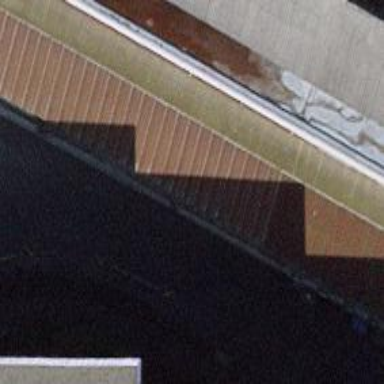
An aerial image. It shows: View of roof of building.